Aerial crown-view tile of a tropical tree (Barro Colorado Island, Panama), acquired 20250414:
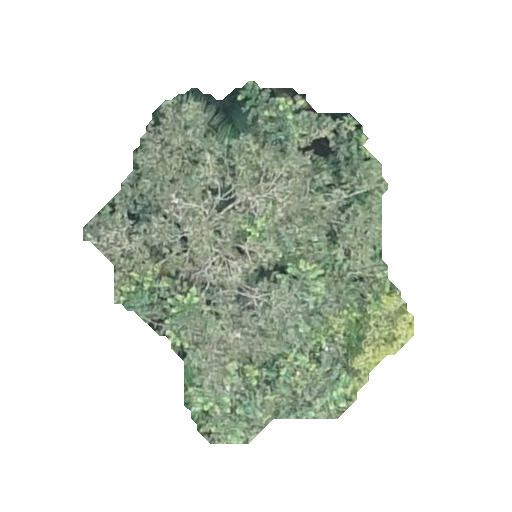
Species: Luehea seemannii
GBIF accepted scientific name: Luehea seemannii
Crown area: 115.776 m²